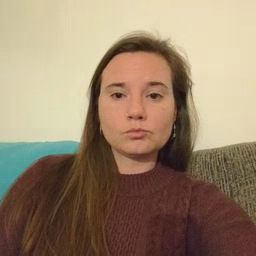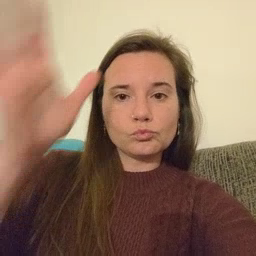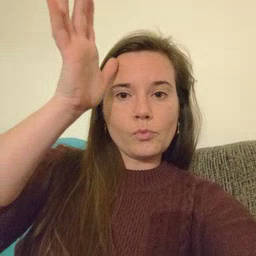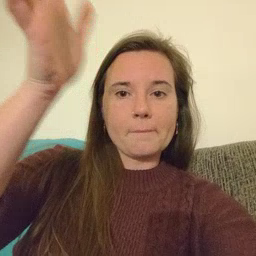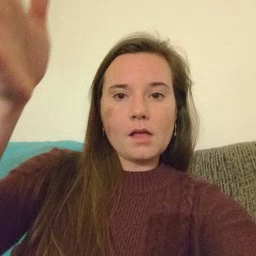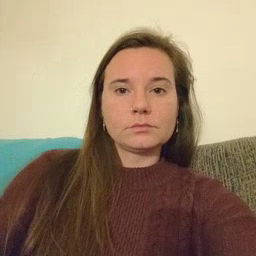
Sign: grandpa